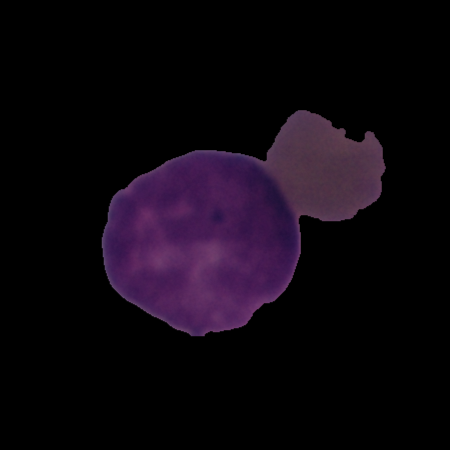
Label: cancer